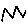
Label: zigzag